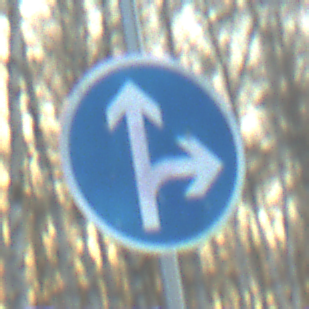
Verkehrszeichen: VorgeschriebeneFahrtrichtungGeradeausOderRechts
Umgebung: Outdoor, Nature
Tageszeit: SunriseSunset
Wetter: Clear
Licht: Natural
Jahreszeit: Winter
Kontrast: LowContrast